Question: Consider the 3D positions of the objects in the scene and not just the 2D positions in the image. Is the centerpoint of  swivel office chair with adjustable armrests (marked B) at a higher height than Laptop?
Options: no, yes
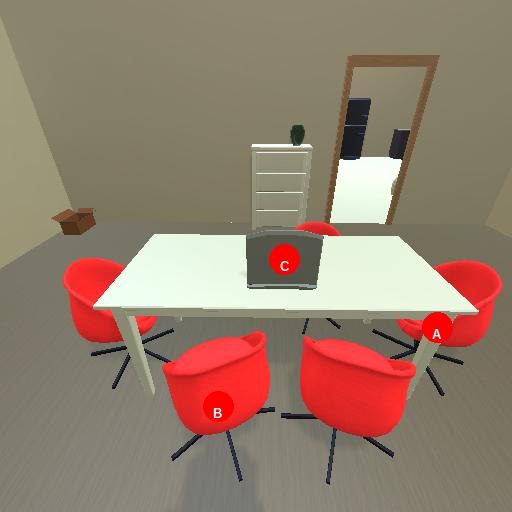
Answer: no